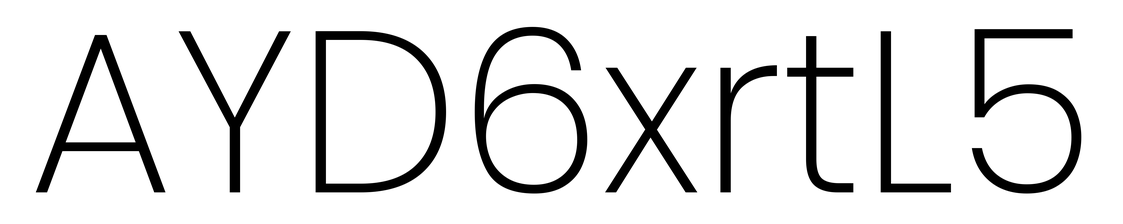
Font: Poppins-ExtraLight